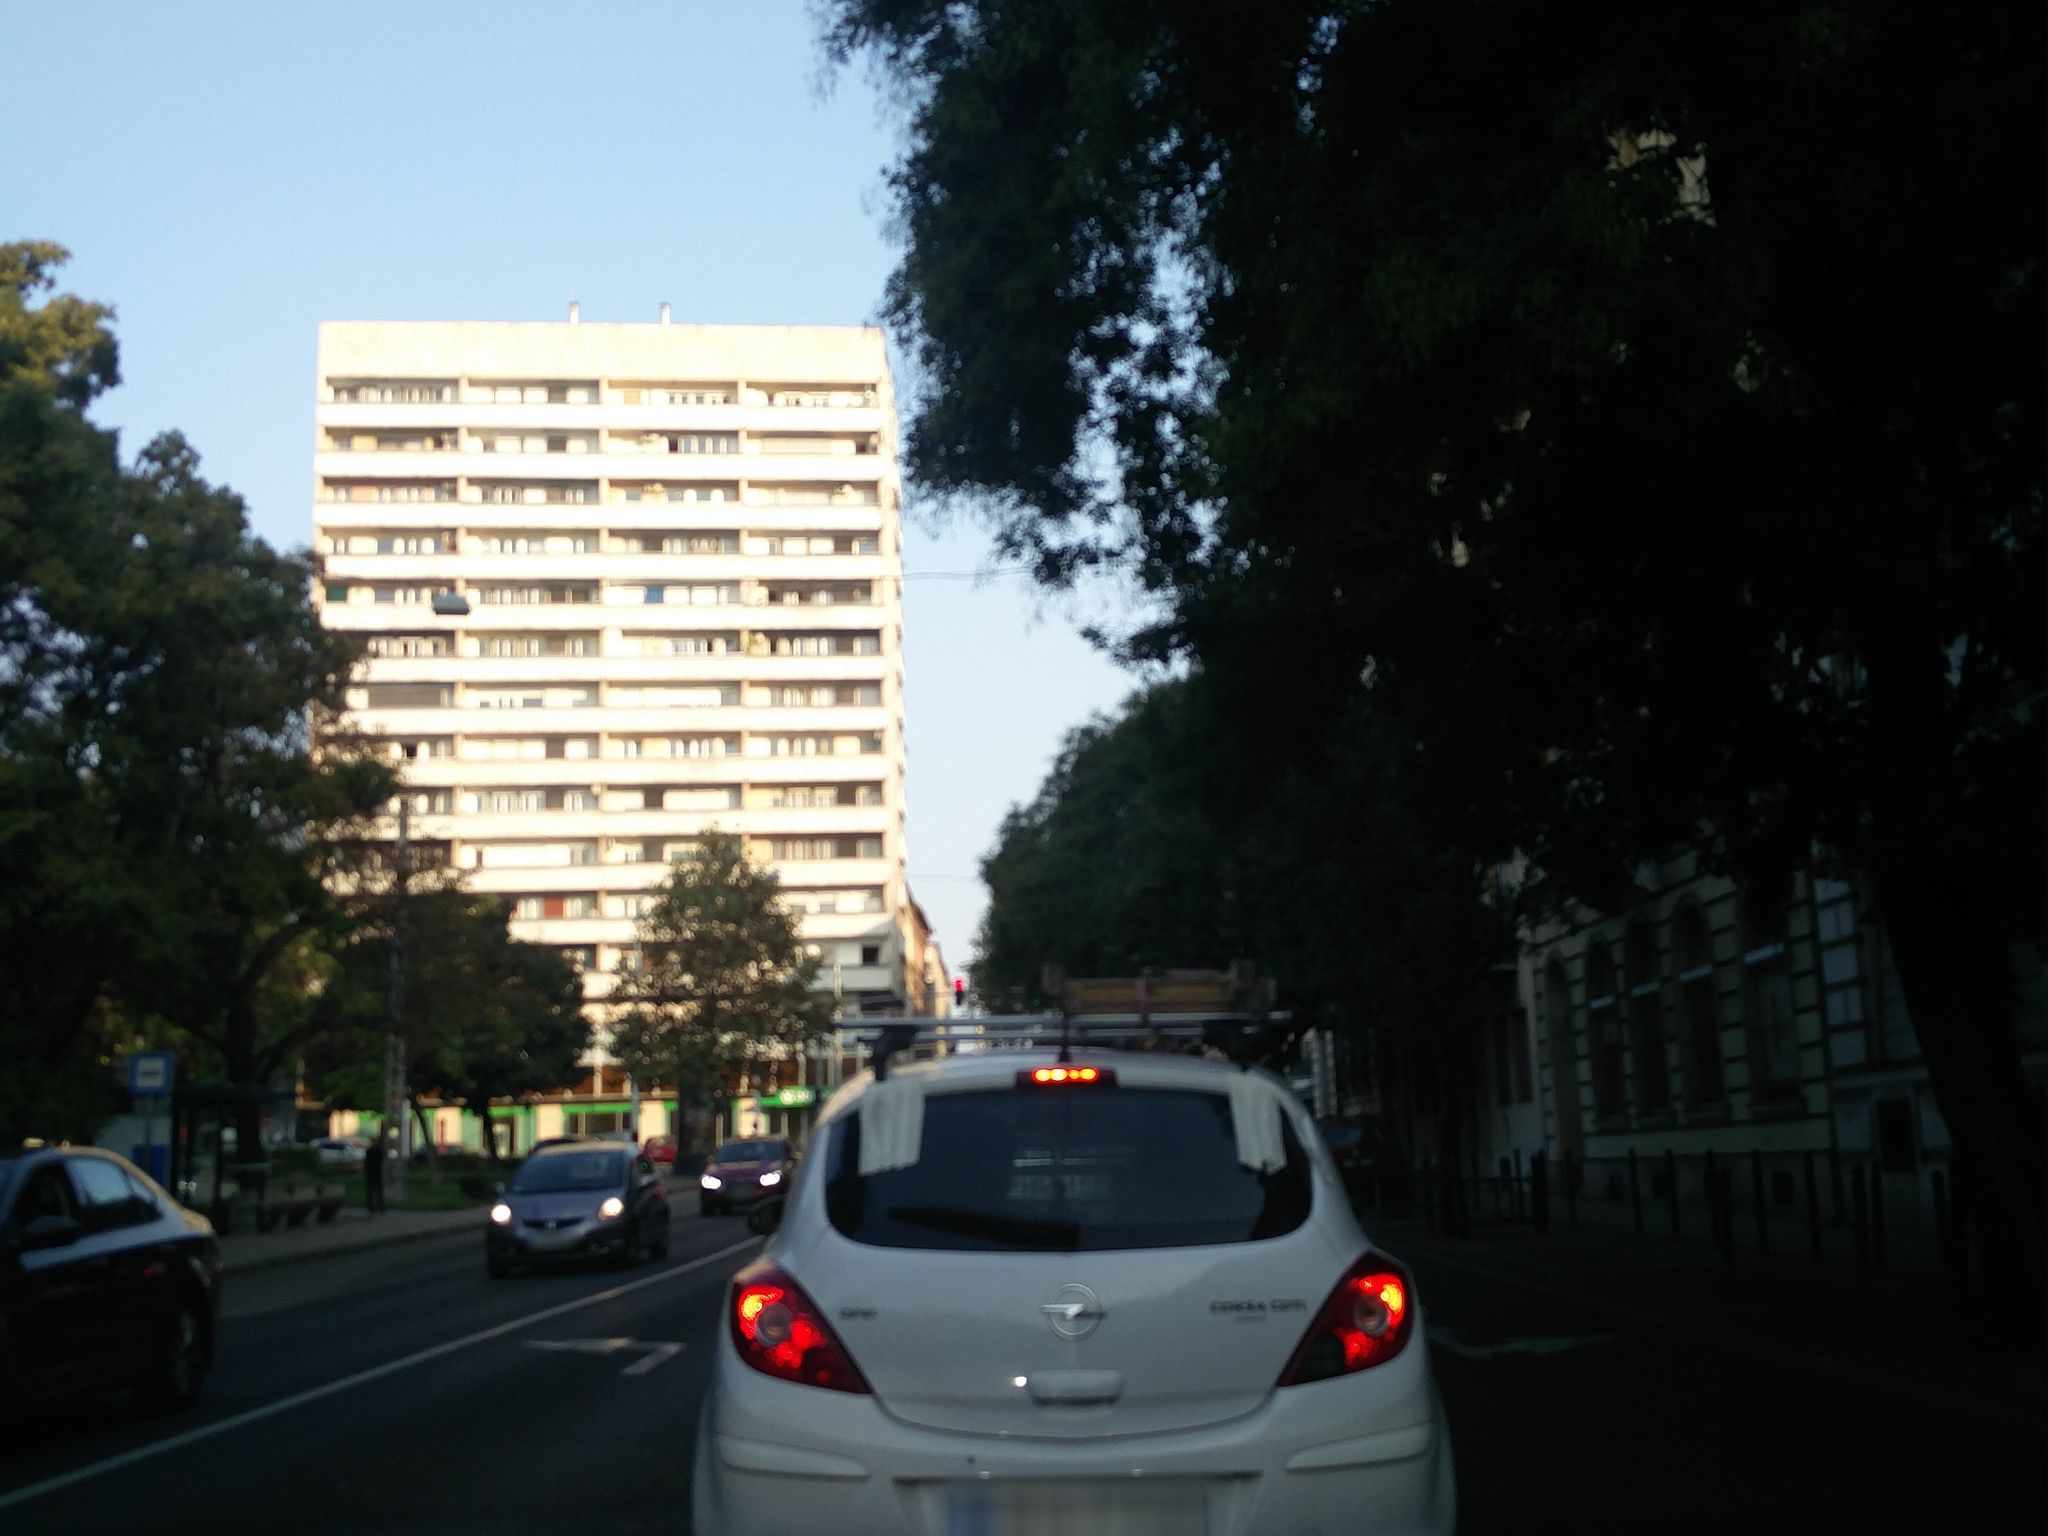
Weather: clear
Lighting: day
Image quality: good
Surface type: driving surface
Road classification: secondary
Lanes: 4
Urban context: urban centre
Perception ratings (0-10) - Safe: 4.38, Lively: 6.46, Beautiful: 4.72, Boring: 0.29, Depressing: 1.64, Wealthy: 5.39